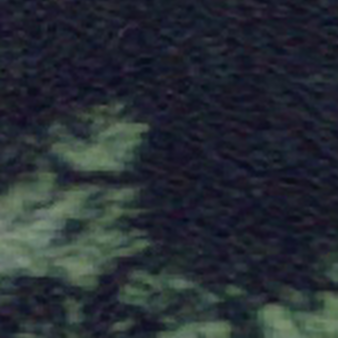
Label: other